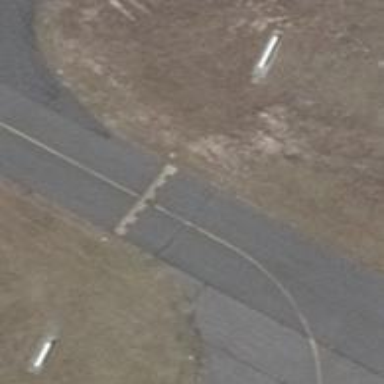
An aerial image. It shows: Runway holding position.